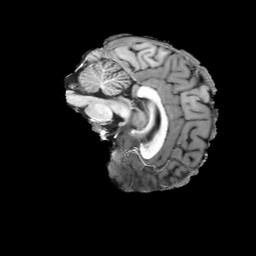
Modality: T1w
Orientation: sagittal
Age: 26
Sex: male
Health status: ill